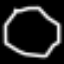
Label: octagon